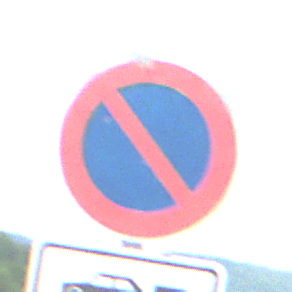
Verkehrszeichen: EingeschraenktesHalteverbot
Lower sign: MehrspurigeFahrzeuge4
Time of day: Midday
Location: Outdoor (RoadRail)
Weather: PartlyCloudy
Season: NotSpecified
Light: Natural